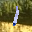
Label: 1